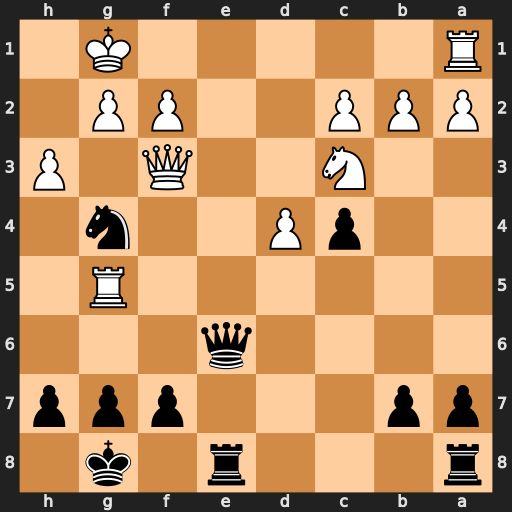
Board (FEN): r3r1k1/pp3ppp/4q3/6R1/2pP2n1/2N2Q1P/PPP2PP1/R5K1
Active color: b
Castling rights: -
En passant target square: -
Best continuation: Qe1+ Rxe1 Rxe1#